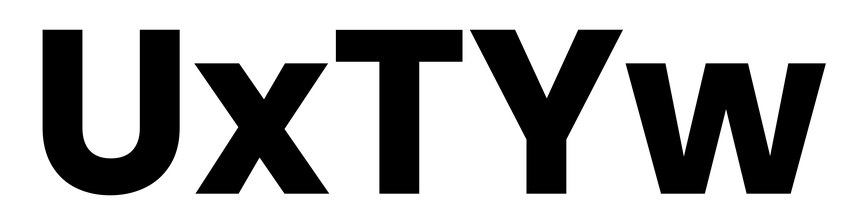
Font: Poppins-Bold